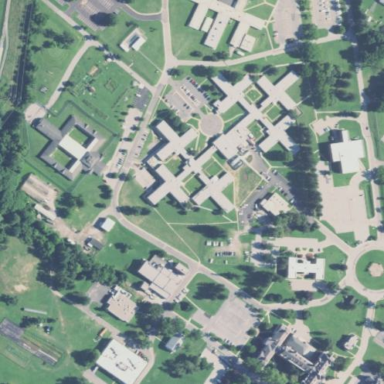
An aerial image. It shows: Hospital providing healthcare services.